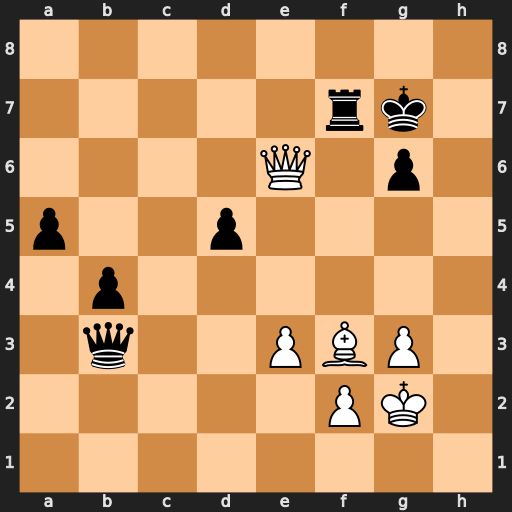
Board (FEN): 8/5rk1/4Q1p1/p2p4/1p6/1q2PBP1/5PK1/8
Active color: w
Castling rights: -
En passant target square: -
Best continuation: Bxd5 Rxf2+ Kxf2